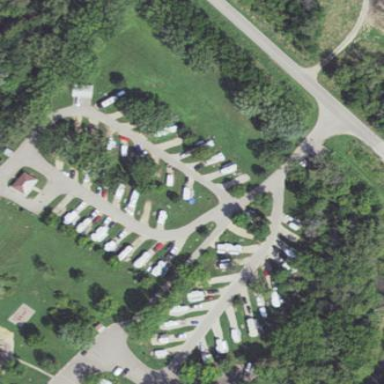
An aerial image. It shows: Campsite for tourism.